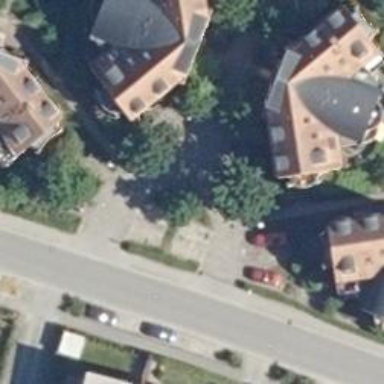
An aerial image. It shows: Living street.